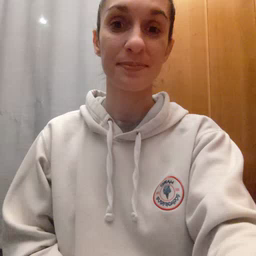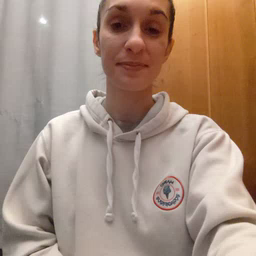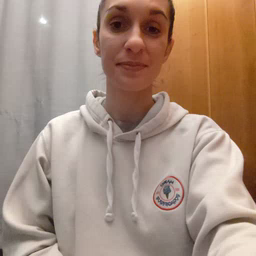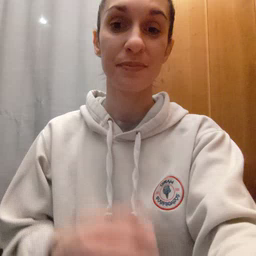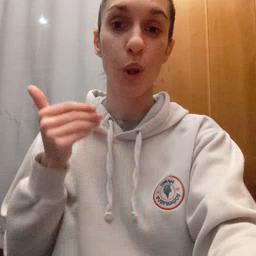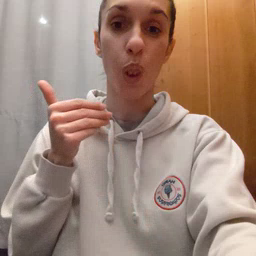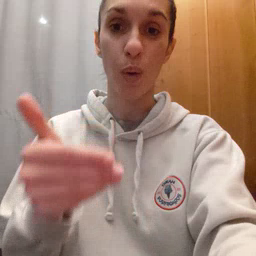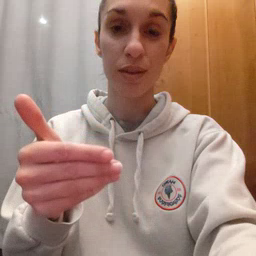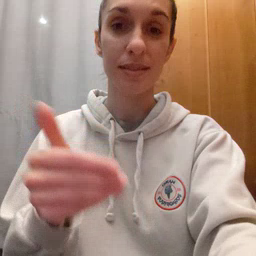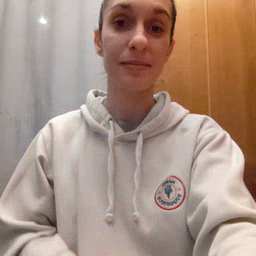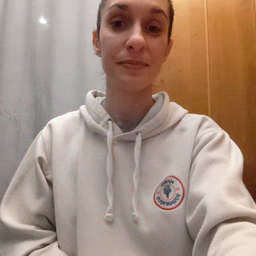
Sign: close